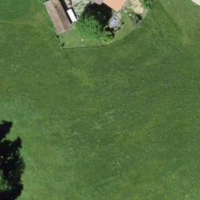
EUNIS habitat code: 25
Species observed at this site:
Galeopsis tetrahit